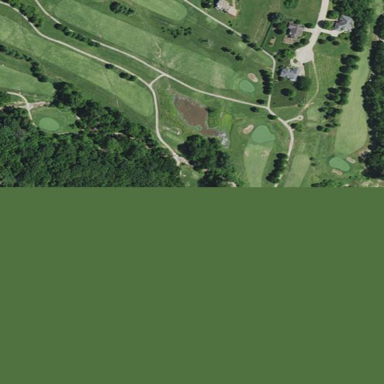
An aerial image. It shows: Golf course.